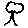
Label: tree